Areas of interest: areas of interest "Lepoint Shangcheng Sports Center Comprehensive Hall"
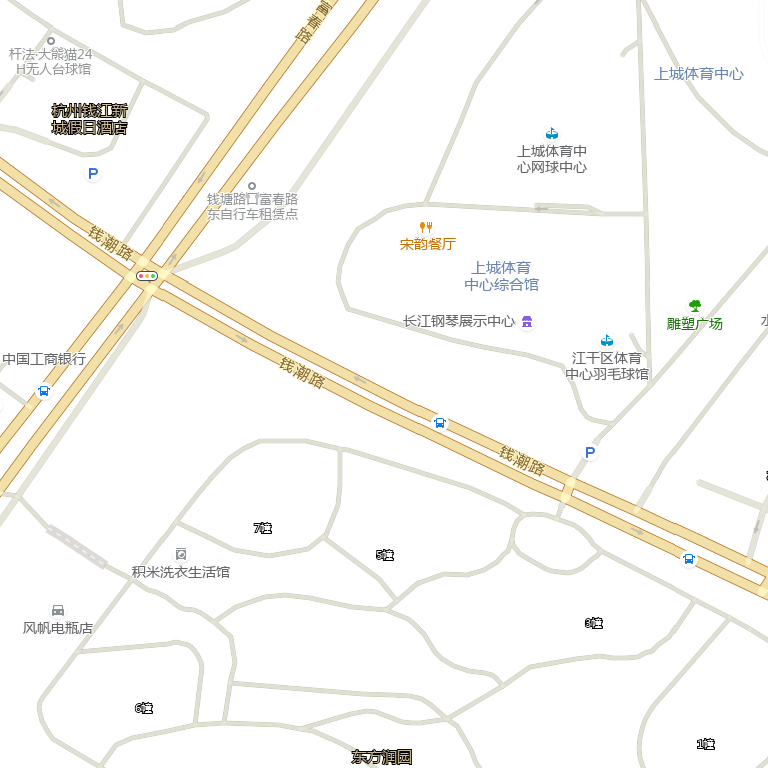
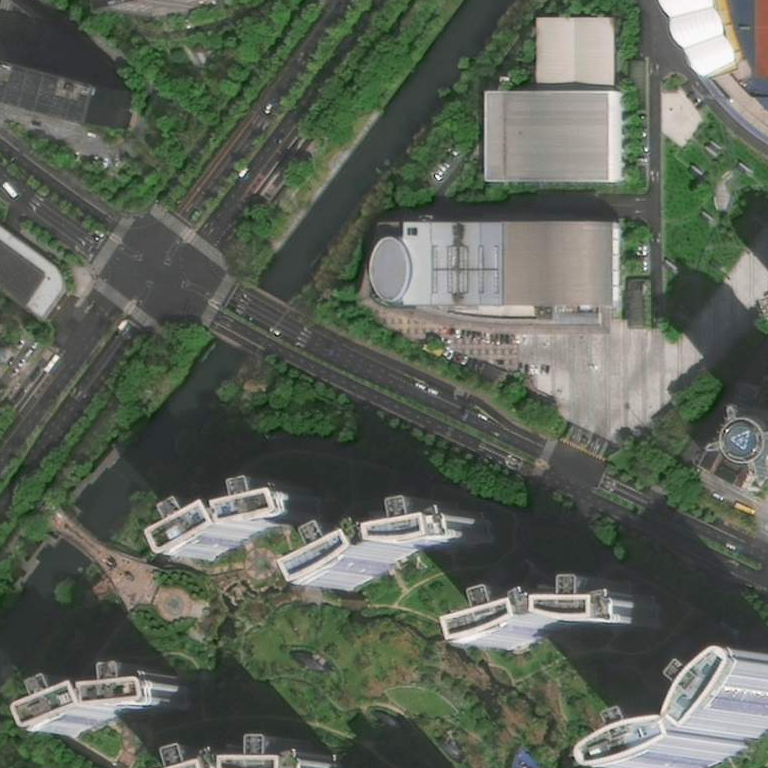